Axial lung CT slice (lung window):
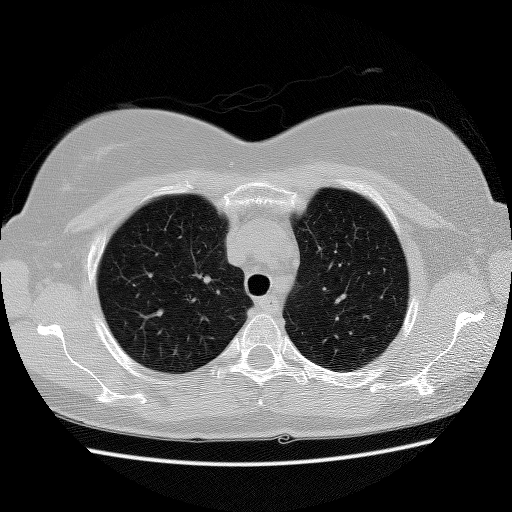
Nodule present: no